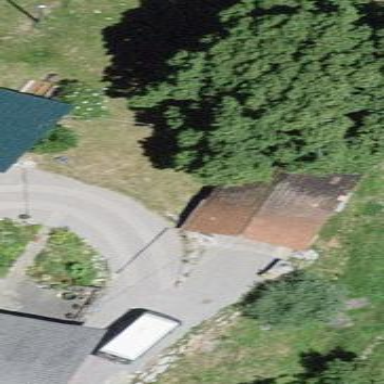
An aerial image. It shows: Barn.